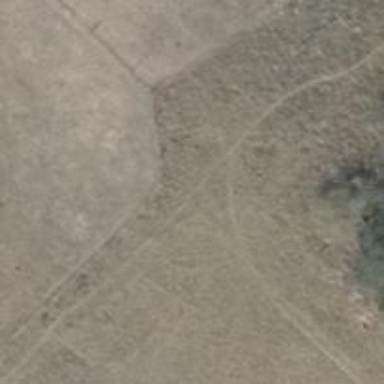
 which is impassable due to its rough surface."